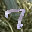
Label: 7